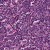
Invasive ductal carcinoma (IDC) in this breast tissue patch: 1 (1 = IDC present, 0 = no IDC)